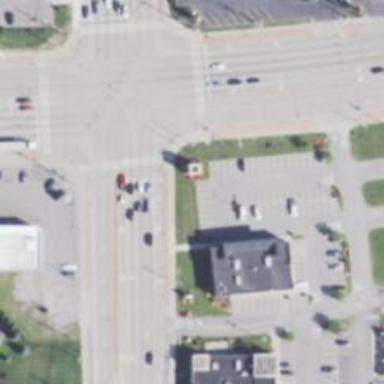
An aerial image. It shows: Trunk highway with separate sidewalk.